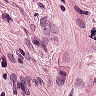
Metastatic tissue present: yes